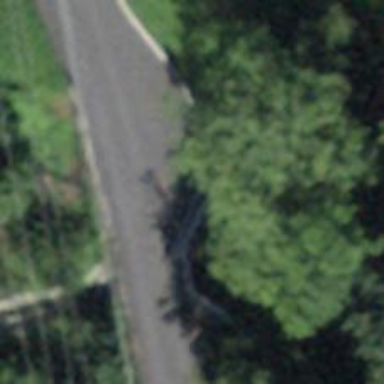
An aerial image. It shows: Unclassified road on bridge.